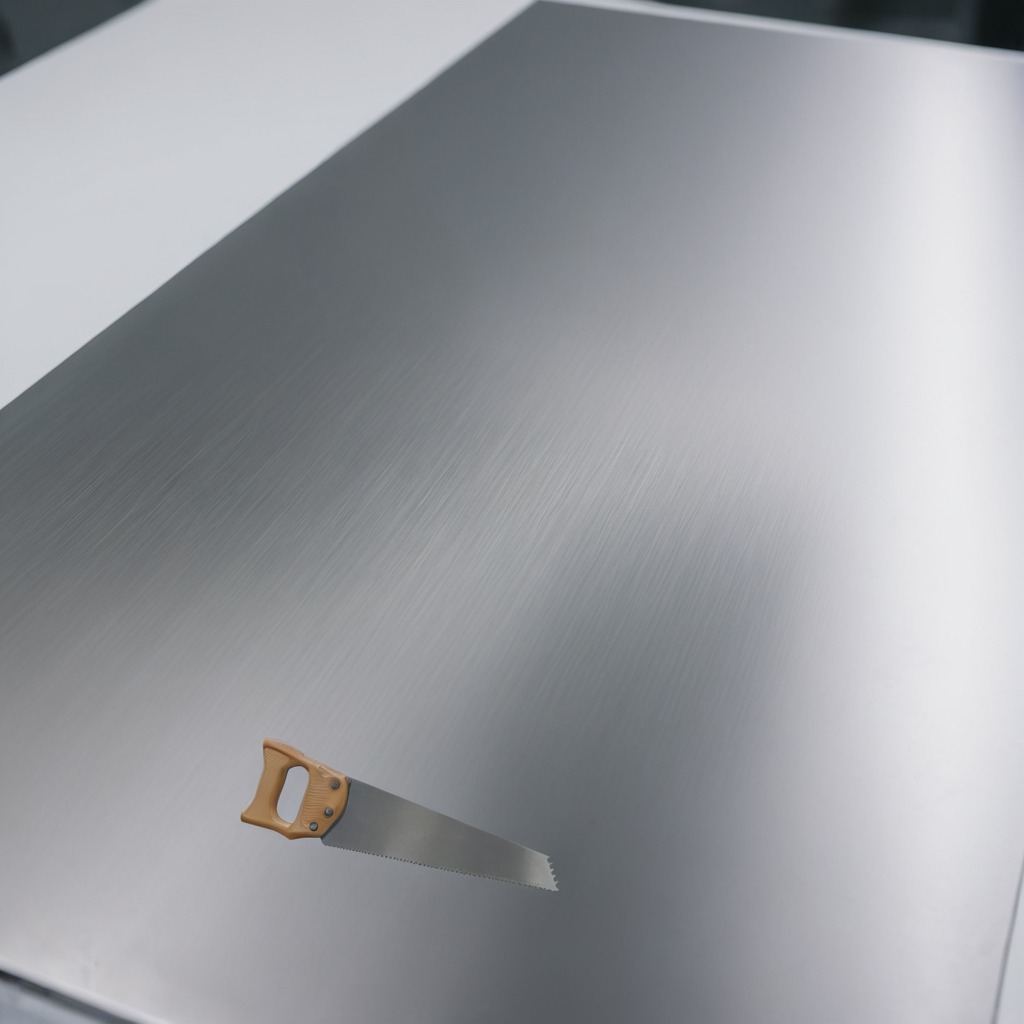
A metal saw is lying on the stainless steel table.